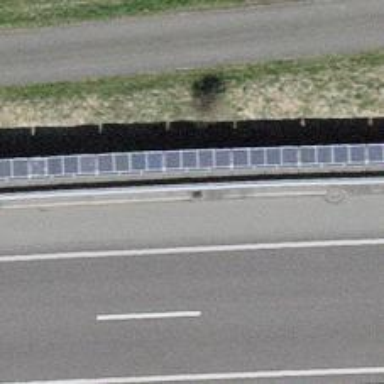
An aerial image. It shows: Noise barrier wall with solar photovoltaic panel generator. The generator is solar panel powered by photovoltaic technology.